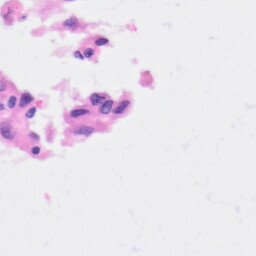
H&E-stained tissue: Kidney